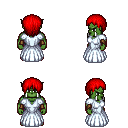
a pixel art fantasy rpg character, male body template, orc, green skin, underdress, magenta pants, red plain hairstyle, cloth bracers, brown shoes, four views (front, back, left, right), 2x2 character sprite sheet, small pixel art, hard edges, no anti-aliasing